Question: Currently I have a game that I am building in Netbeans, and have been able to create a board, place the pieces and allow them to be moved anywhere using mouseveent's
But now I have ran into a problem when trying to code the pieces on the board to only do allowed actions.
The problem I am having is that every piece is still allowed to be moved but now when it is moved the selected piece disappears from the board completely ingorning all the new function in the mouse release event
The rest if they are tried to move should just return to there set positions regardless of where they are dragged. I have removed all code not relevant to the question and ran the debugger. From that I know a fact that the problem is somewhere in the mouse release event code, I just cant find it.
'''
public void mouseReleased(MouseEvent e) {
if (chessPiece == null) {
return;
}
chessPiece.setVisible(false);
Boolean success = false;
Component c = chessBoard.findComponentAt(e.getX(), e.getY());
String tmp = chessPiece.getIcon().toString();
String pieceName = tmp.substring(0, (tmp.length() - 4));
Boolean validMove = false;
//Pawn Moves
//White Pawn
if (pieceName.equals("WhitePawn")) {
if (startY == 1) {
if ((startX == (e.getX() / 75)) && ((((e.getY() / 75) - startY) == 1) || ((e.getY() / 75) - startY) == 2)) {
if ((((e.getY() / 75) - startY) == 2)) {
if ((!piecePresent(e.getX(), (e.getY()))) && (!piecePresent(e.getX(), (e.getY() + 75)))) {
validMove = true;
} else {
validMove = false;
}
} else {
if ((!piecePresent(e.getX(), (e.getY())))) {
validMove = true;
} else {
validMove = false;
}
}
} else {
validMove = false;
}
} else {
int newY = e.getY() / 75;
int newX = e.getX() / 75;
if ((startX - 1 >= 0) || (startX + 1 <= 7)) {
if ((piecePresent(e.getX(), (e.getY()))) && ((((newX == (startX + 1) && (startX + 1 <= 7))) || ((newX == (startX - 1)) && (startX - 1 >= 0))))) {
if (checkWhiteOponent(e.getX(), e.getY())) {
validMove = true;
if (startY == 6) {
success = true;
}
} else {
validMove = false;
}
} else {
if (!piecePresent(e.getX(), (e.getY()))) {
if ((startX == (e.getX() / 75)) && ((e.getY() / 75) - startY) == 1) {
if (startY == 6) {
success = true;
}
validMove = true;
} else {
validMove = false;
}
} else {
validMove = false;
}
}
} else {
validMove = false;
}
}
}
if (!validMove) {
int location = 0;
if (startY == 0) {
location = startX;
} else {
location = (startY * 8) + startX;
}
String pieceLocation = pieceName + ".png";
pieces = new JLabel(new ImageIcon(getClass().getResource(pieceLocation)));
panels = (JPanel) chessBoard.getComponent(location);
panels.add(pieces);
} else {
if (success) {
int location = 56 + (e.getX() / 75);
if (c instanceof JLabel) {
Container parent = c.getParent();
parent.remove(0);
pieces = new JLabel(new ImageIcon(getClass().getResource("WhiteQueen.png")));
parent = (JPanel) chessBoard.getComponent(location);
parent.add(pieces);
} else {
Container parent = (Container) c;
pieces = new JLabel(new ImageIcon(getClass().getResource("WhiteQueen.png")));
parent = (JPanel) chessBoard.getComponent(location);
parent.add(pieces);
}
} else {
if (c instanceof JLabel) {
Container parent = c.getParent();
parent.remove(0);
parent.add(chessPiece);
} else {
Container parent = (Container) c;
parent.add(chessPiece);
}
chessPiece.setVisible(true);
}
}
}
'''

Hopefully someone can see where I am going wrong, as I just want to get one piece moving before I split the pieces away from the board.java file completely into a new java file
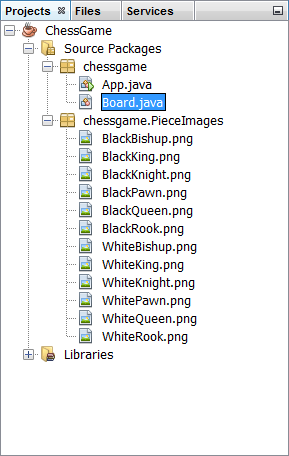
Answer: I've looked through some of your code, again there's too much for me to go through in its entirety, but please let me give you some suggestions.
This is brittle/dangerous code:
'''
JLabel awaitingPiece = (JLabel) c1;
String tmp1 = awaitingPiece.getIcon().toString();
if (((tmp1.contains("White")))) {
'''
You're using an object's 'toString()' representation as part of your code logic which is something you should never do. You're also doing String manipulations on the String returned, and again using the returned String for code logic,
'''
Component c = chessBoard.findComponentAt(e.getX(), e.getY());
String tmp = chessPiece.getIcon().toString();
String pieceName = tmp.substring(0, (tmp.length() - 4));
Boolean validMove = false;
'''
again something that is dangerous to do.
Instead, you could get the Icon and compare for Icon equality via the 'equals(...)' method. Even better though is to get your logic out of your GUI and into the Model section of your program. If you can fully separate concerns, you'll stand a much better chance of having smaller units of code that are much easier to debug for both you .
Otherwise, to get a better more complete answer, you're still going to want to first work to , and for that, I still recommend that you use an <URL>.
---
Also I see that you're checking if an Icon is named "WhitePawn"
'''
chessPiece.setVisible(false);
Boolean success = false;
Component c = chessBoard.findComponentAt(e.getX(), e.getY());
String tmp = chessPiece.getIcon().toString();
String pieceName = tmp.substring(0, (tmp.length() - 4));
Boolean validMove = false;
//Pawn Moves
//White Pawn
if (pieceName.equals("WhitePawn")) {
'''
When in actuality I'll bet that it's named something quite differently. Since your Strings are playing a key role in your program (too great a role, I fear) are you debugging your String values to see why the code doesn't work?
For instance, a few println's could do wonders:
'''
chessPiece.setVisible(false);
Boolean success = false;
Component c = chessBoard.findComponentAt(e.getX(), e.getY());
String tmp = chessPiece.getIcon().toString();
String pieceName = tmp.substring(0, (tmp.length() - 4));
System.out.println("pieceName is: " + pieceName); // ******* Added ********
Boolean validMove = false;
'''
Myself, I'd not use Strings for this but rather would use enums, something you know will be stable and will be exactly what you assume it to be.